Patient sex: M
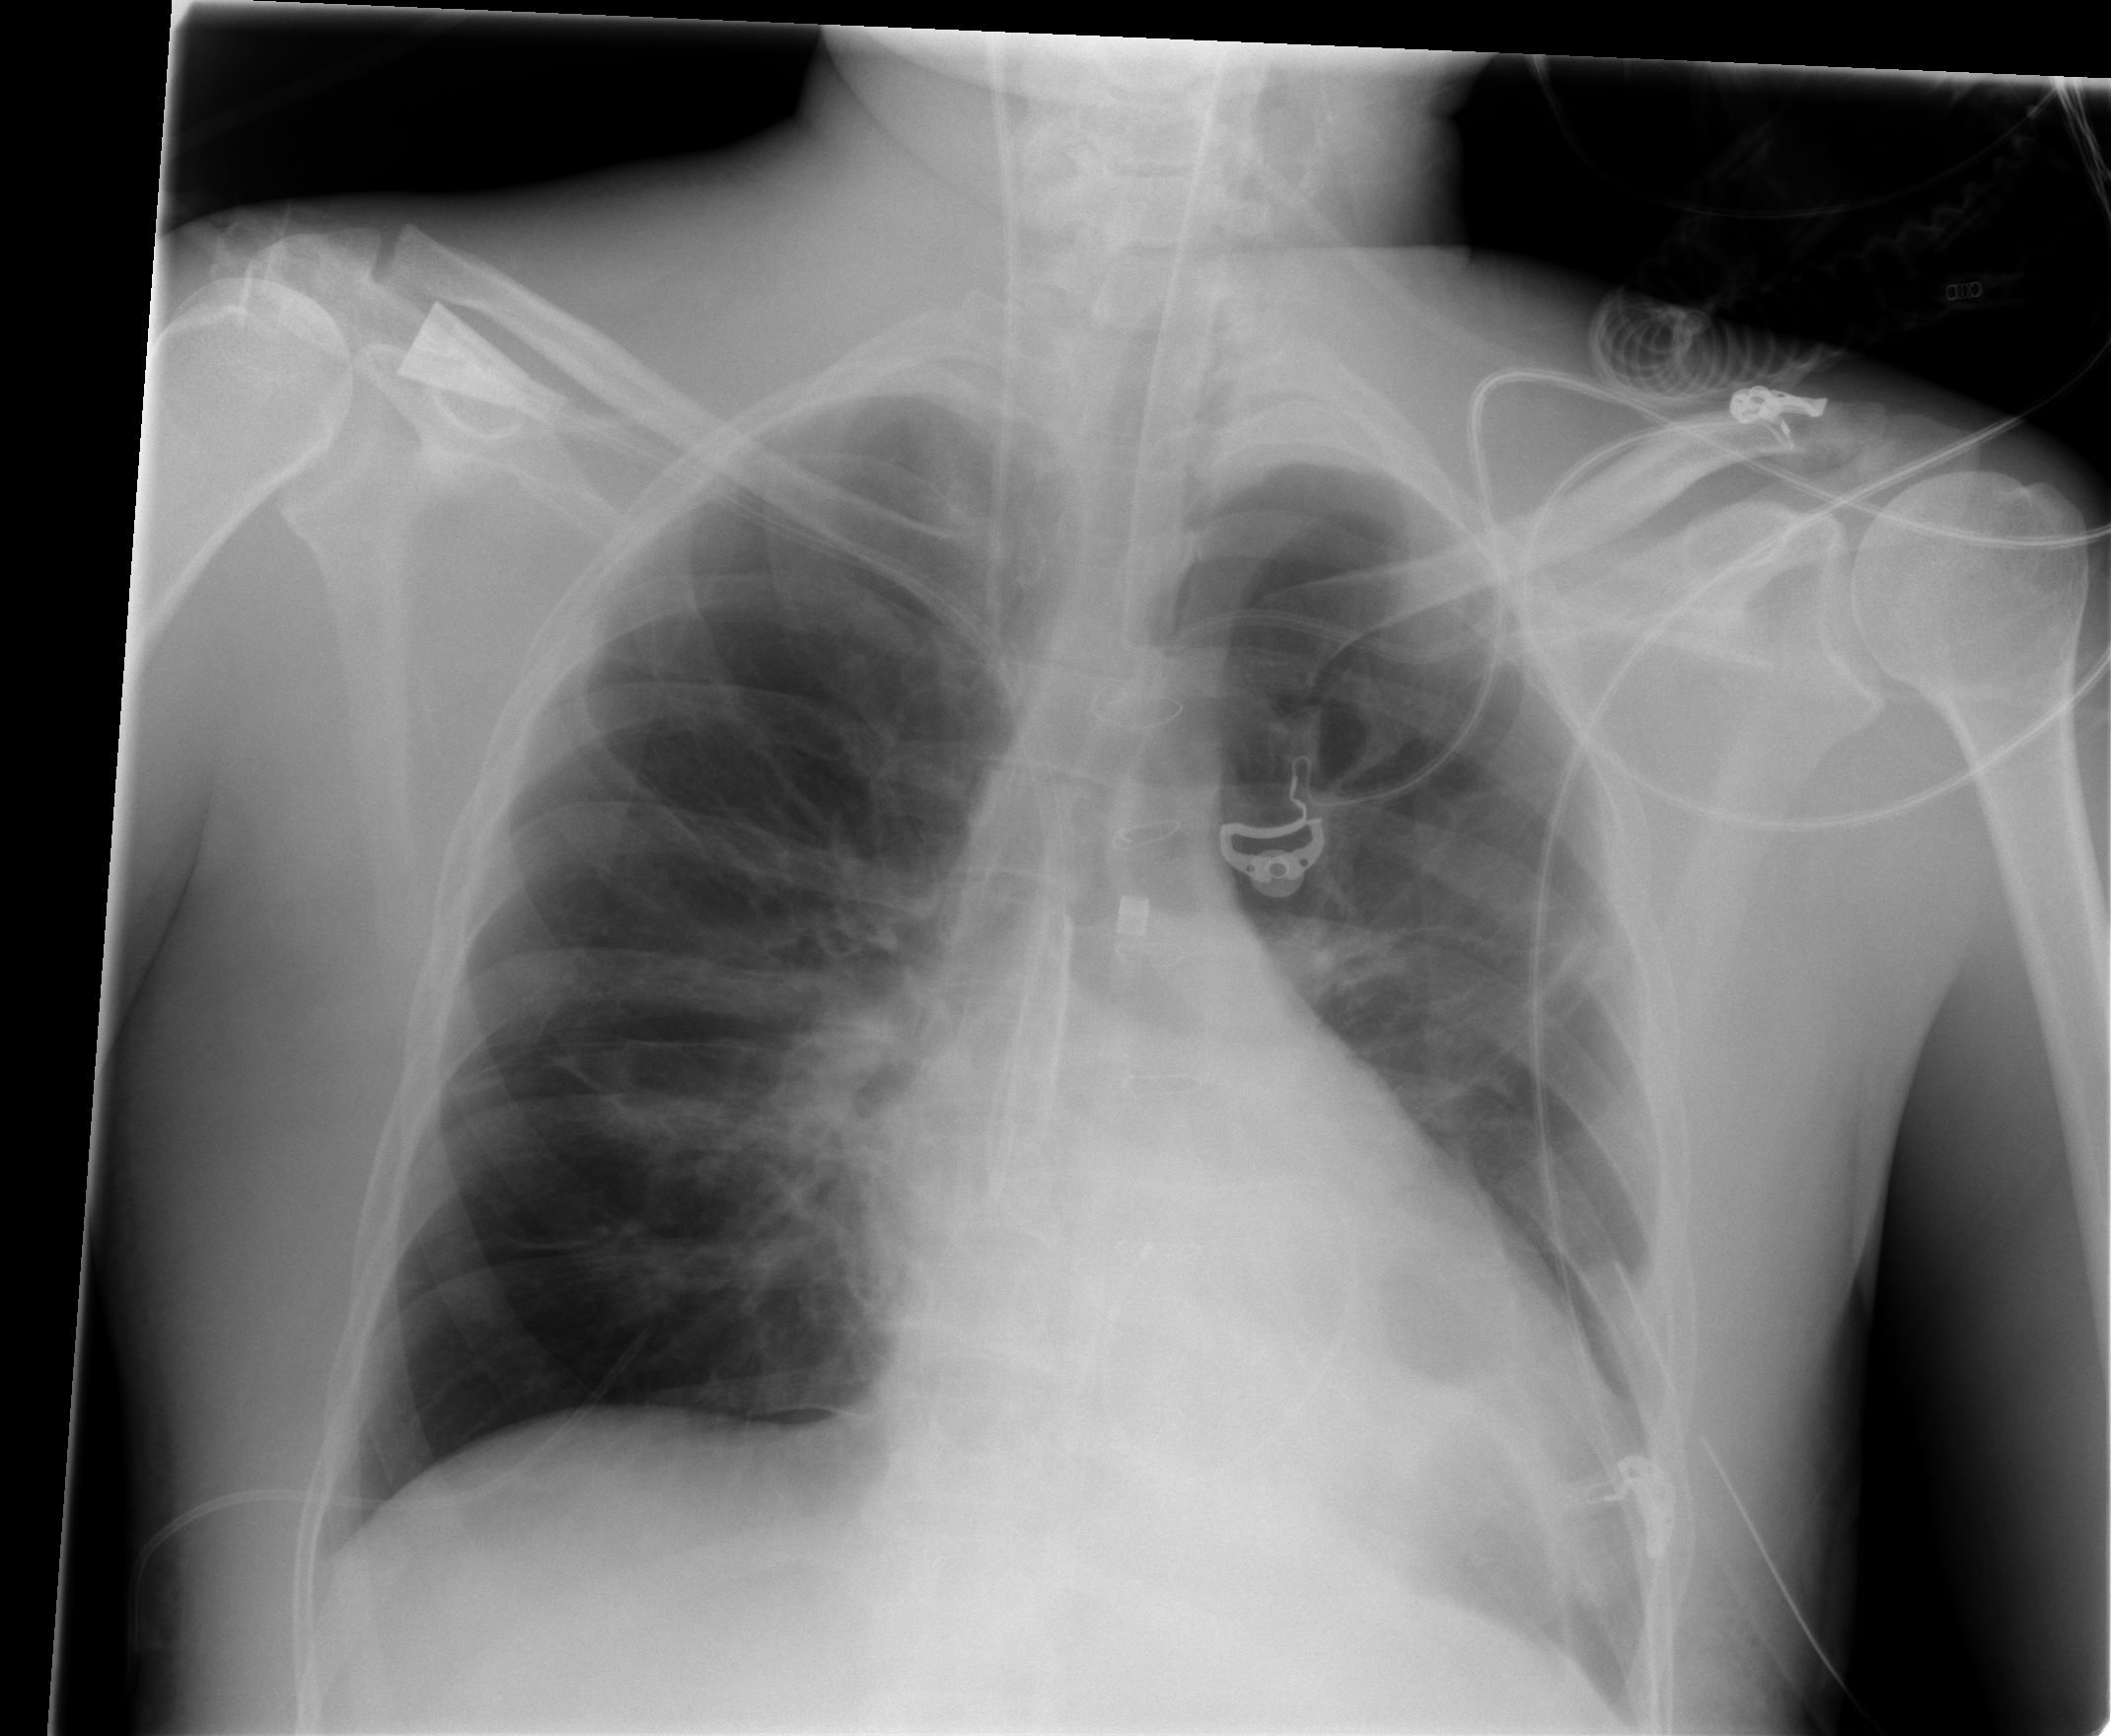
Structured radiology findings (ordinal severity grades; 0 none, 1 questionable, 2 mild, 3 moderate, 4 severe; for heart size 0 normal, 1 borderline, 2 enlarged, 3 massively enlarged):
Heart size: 2
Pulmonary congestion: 0
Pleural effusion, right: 0
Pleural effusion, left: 0
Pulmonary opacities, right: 0
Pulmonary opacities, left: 0
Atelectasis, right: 2
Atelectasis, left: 2